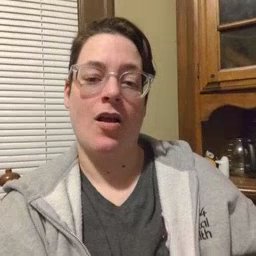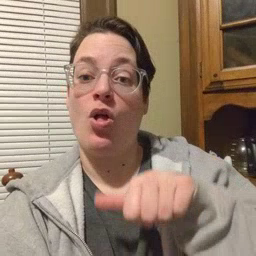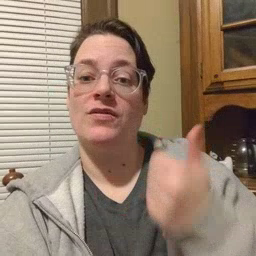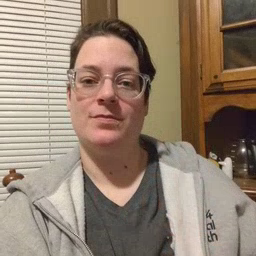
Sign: another